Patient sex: M
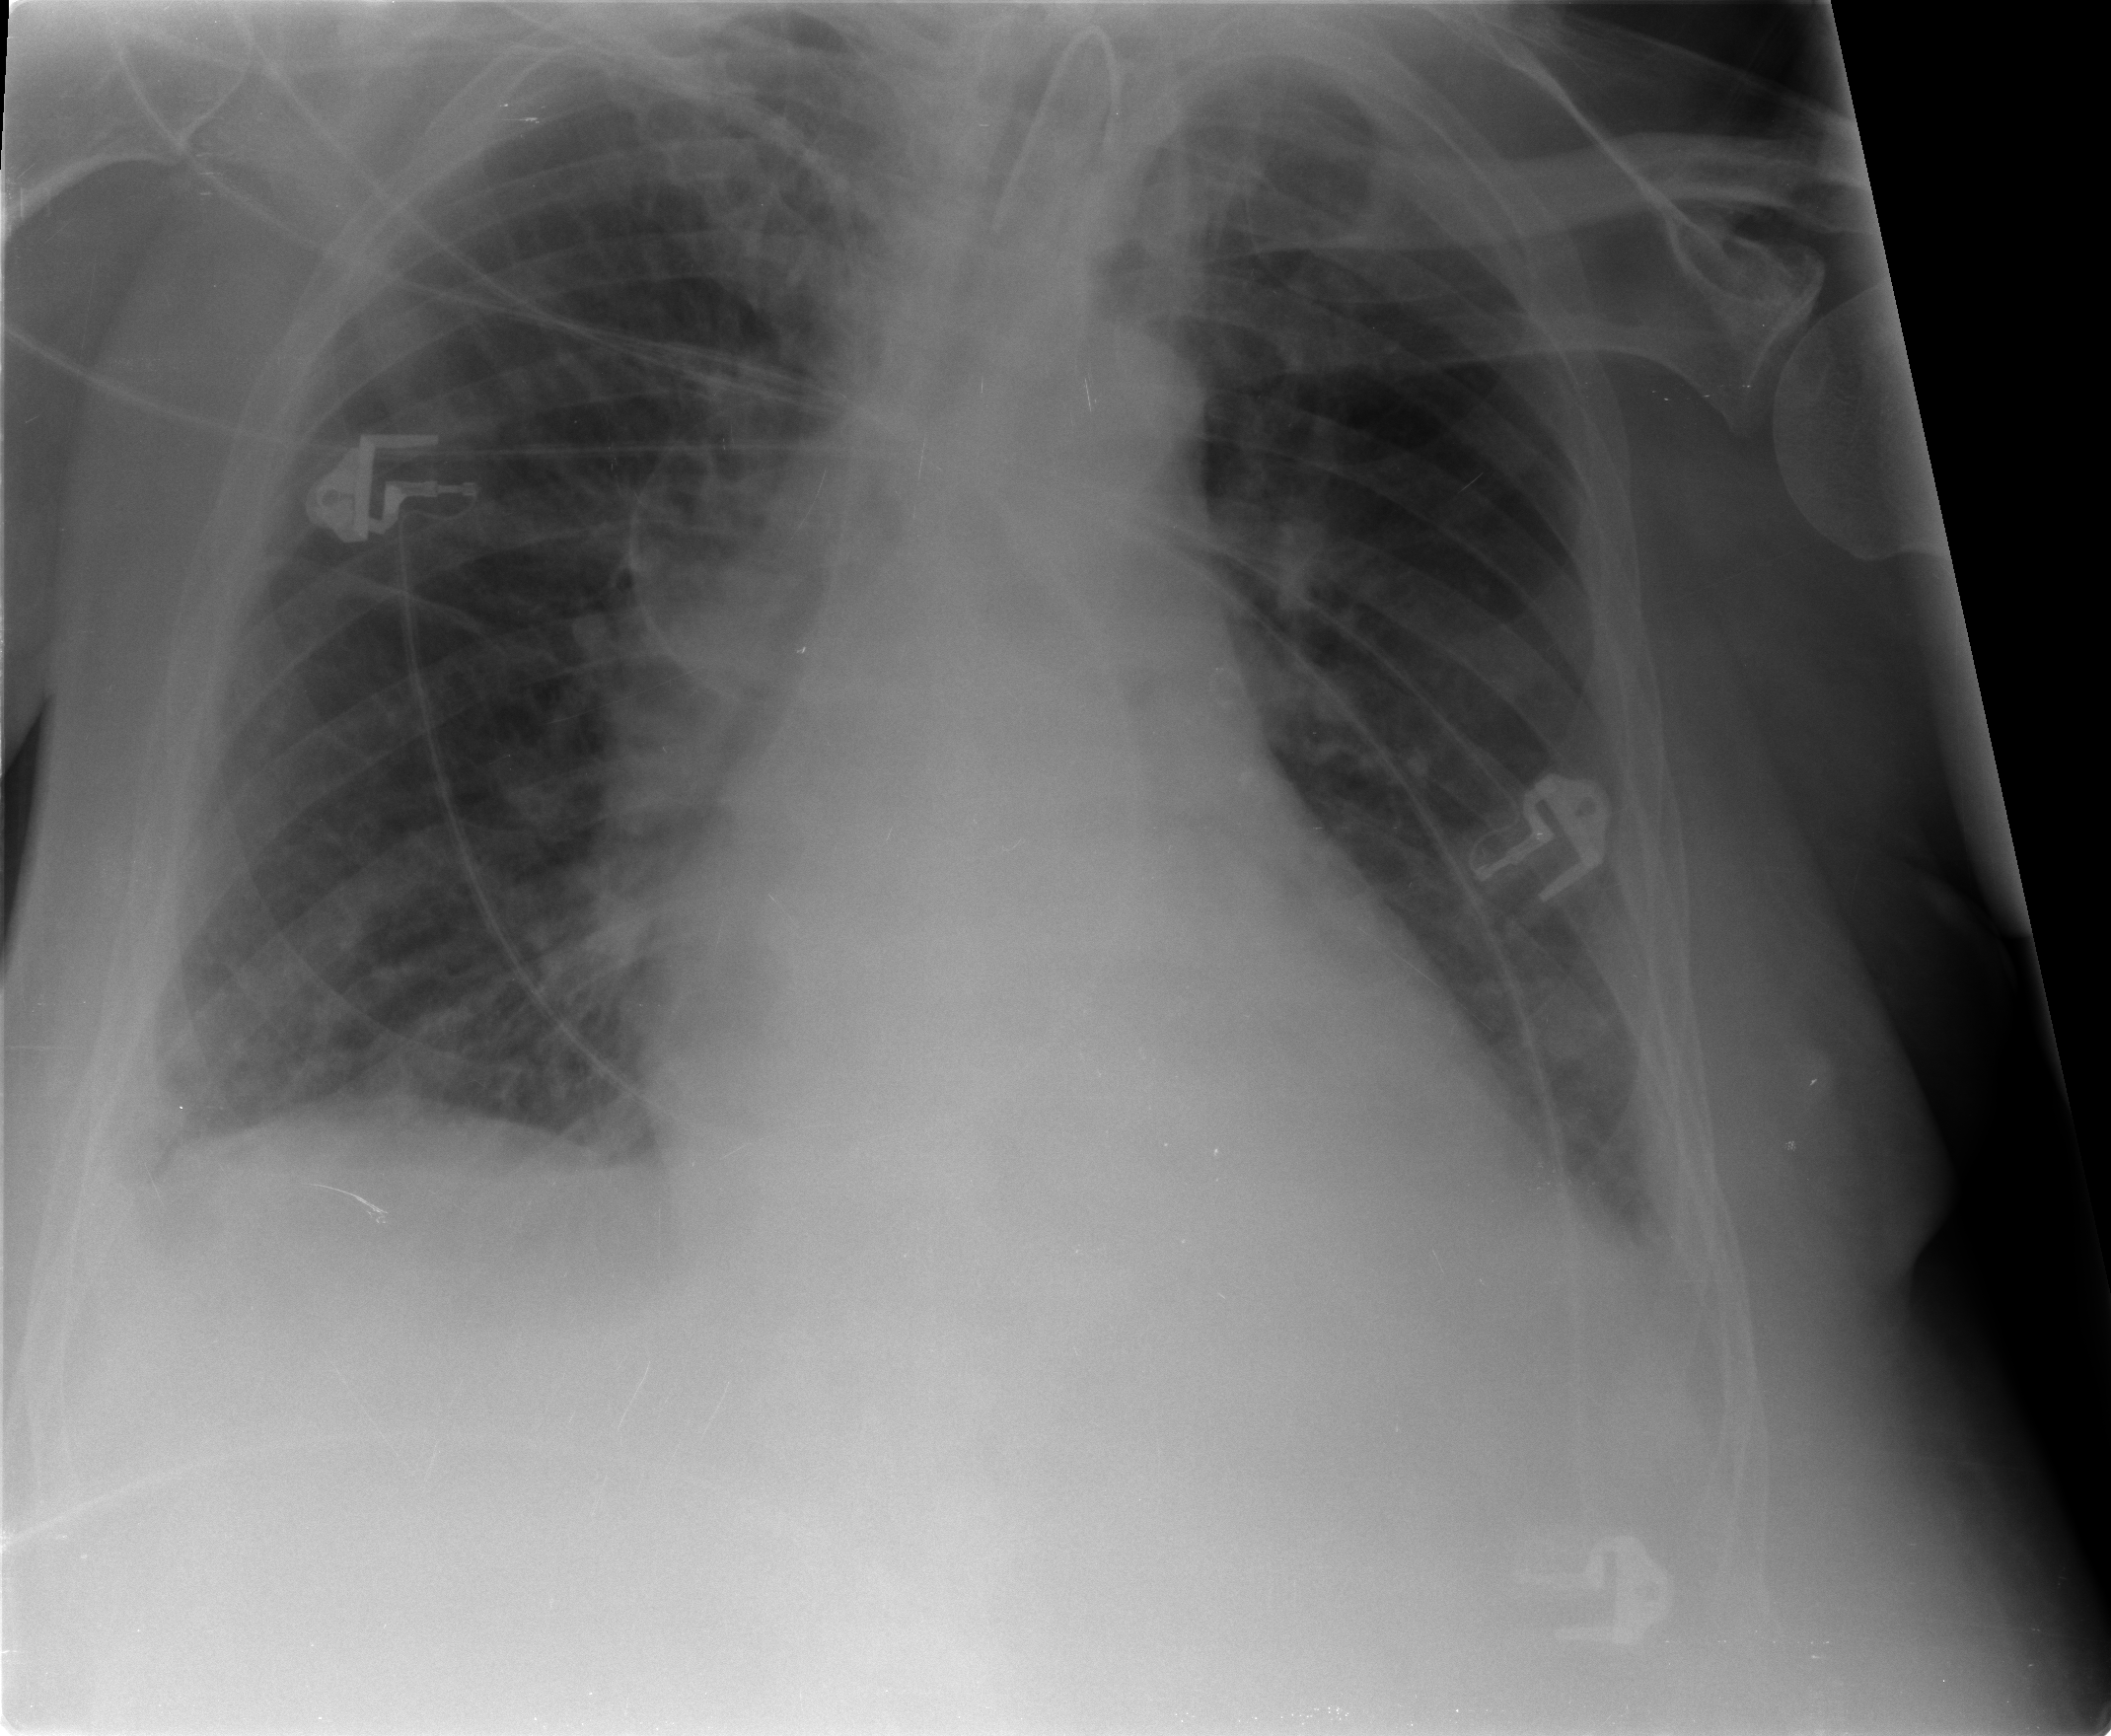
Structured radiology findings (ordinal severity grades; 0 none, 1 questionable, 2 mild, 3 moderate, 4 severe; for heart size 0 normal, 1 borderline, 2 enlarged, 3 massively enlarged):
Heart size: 0
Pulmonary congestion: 1
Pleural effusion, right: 1
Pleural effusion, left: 0
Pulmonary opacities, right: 0
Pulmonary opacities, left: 0
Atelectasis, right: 2
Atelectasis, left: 2